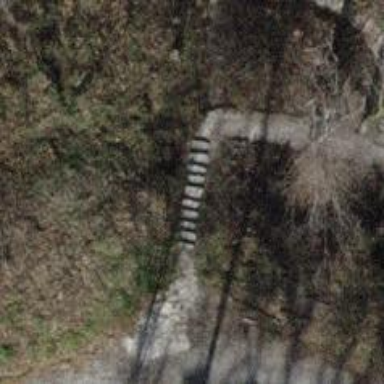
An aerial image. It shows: Set of steps on the road.